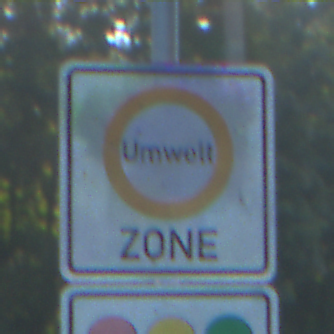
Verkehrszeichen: BeginnUmweltzone
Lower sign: FreistellungVomVerkehrsverbot1
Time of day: MorningAfternoon
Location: Outdoor (Urban)
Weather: Clear
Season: NotSpecified
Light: Natural